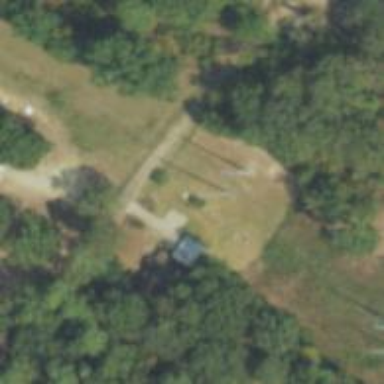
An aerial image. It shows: Power pole.